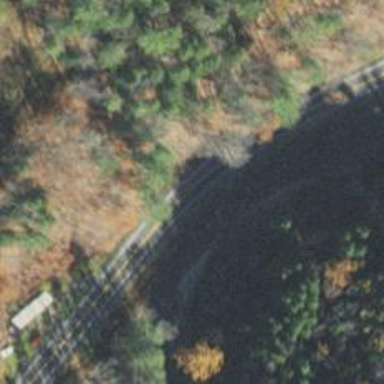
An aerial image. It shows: Primary road with asphalt surface.